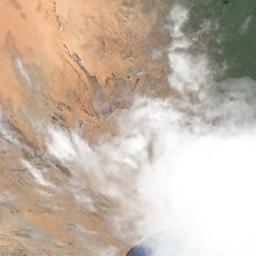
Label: cloud